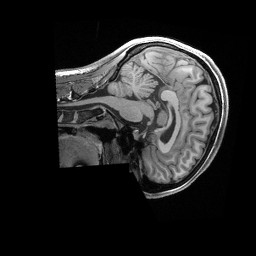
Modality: T1w
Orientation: sagittal
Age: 27
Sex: female
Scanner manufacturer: siemens
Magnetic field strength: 3 T
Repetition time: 2.4 s
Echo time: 0.00228 s